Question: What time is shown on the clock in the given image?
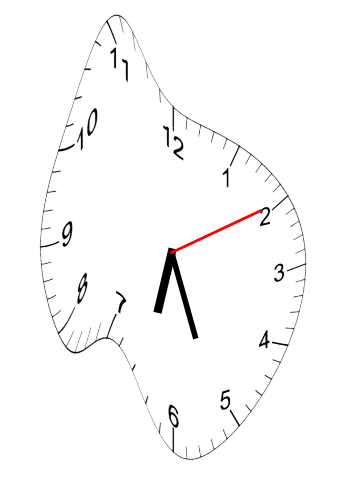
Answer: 06:26:10